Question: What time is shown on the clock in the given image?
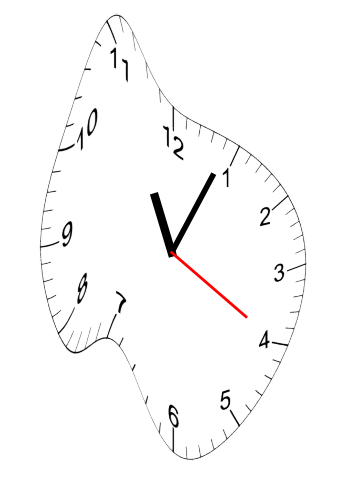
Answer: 11:04:20